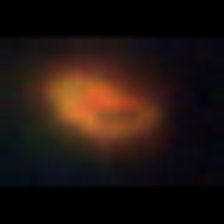
Taxon: Unknown_phyto
Group: Unknown